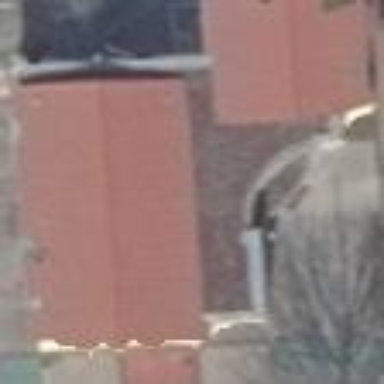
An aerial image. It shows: School building with gabled roof.